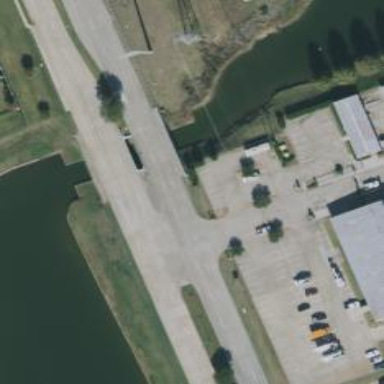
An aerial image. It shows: Canal.